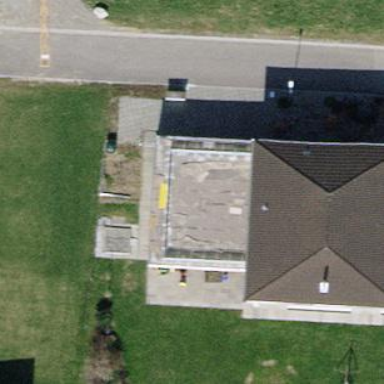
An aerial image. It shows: Garage building part.